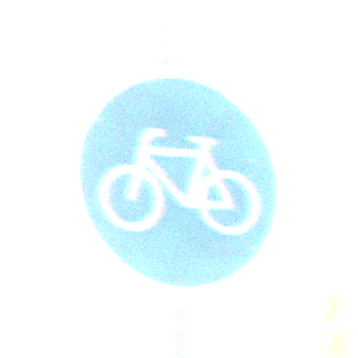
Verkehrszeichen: Radweg
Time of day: SunriseSunset
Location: Outdoor (Urban)
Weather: PartlyCloudy
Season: Autumn
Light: Natural